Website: lowes
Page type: order-returns
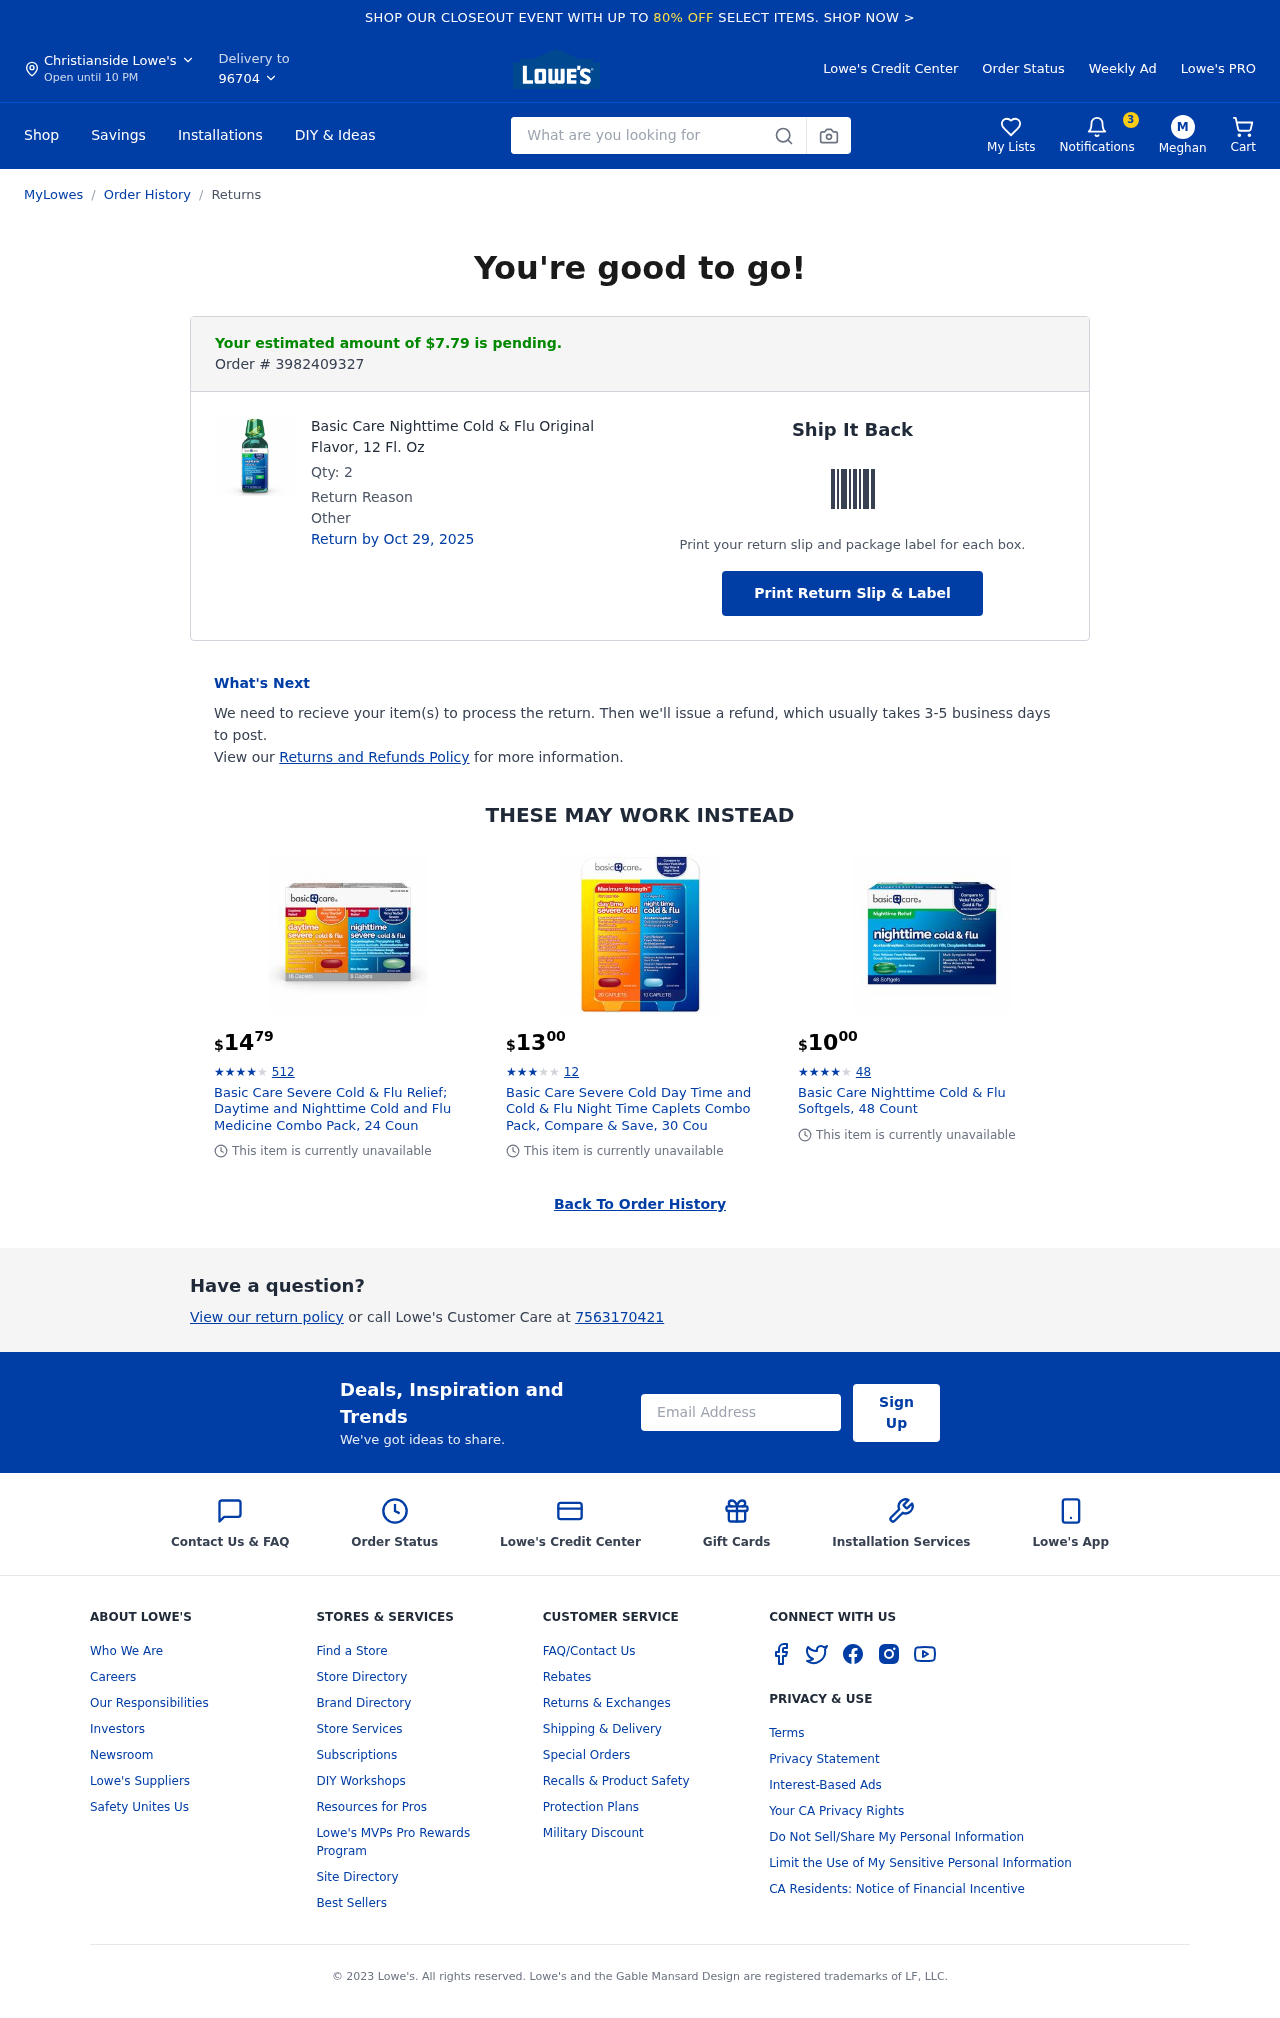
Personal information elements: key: PII_CITY
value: Christianside
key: PII_EMAIL
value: meghan.perry@yahoo.com
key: PII_FIRSTNAME
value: Meghan
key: PII_PHONE
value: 7563170421
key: PII_POSTCODE
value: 96704
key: PII_FIRSTNAME_INITIAL
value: M
Product elements: key: PRODUCT1_NAME
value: Basic Care Nighttime Cold & Flu Original Flavor, 12 Fl. Oz
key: PRODUCT1_QUANTITY
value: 2
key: PRODUCT2_NAME
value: Basic Care Severe Cold & Flu Relief; Daytime and Nighttime Cold and Flu Medicine Combo Pack, 24 Coun
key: PRODUCT2_NUM_RATINGS
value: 512
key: PRODUCT2_PRICE
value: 14.79
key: PRODUCT2_RATING
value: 4.5
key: PRODUCT3_NAME
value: Basic Care Severe Cold Day Time and Cold & Flu Night Time Caplets Combo Pack, Compare & Save, 30 Cou
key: PRODUCT3_NUM_RATINGS
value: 12
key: PRODUCT3_PRICE
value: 13
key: PRODUCT3_RATING
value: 3.5
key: PRODUCT4_NAME
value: Basic Care Nighttime Cold & Flu Softgels, 48 Count
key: PRODUCT4_NUM_RATINGS
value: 48
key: PRODUCT4_PRICE
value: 10
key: PRODUCT4_RATING
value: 4.2
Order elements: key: ORDER_NUM_ITEMS
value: Cart
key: ORDER_TOTAL
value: Your estimated amount of $7.79 is pending.
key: ORDER_ID
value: Order # 3982409327
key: ORDER_RETURN_BY_DATE
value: Return by Oct 29, 2025
Search elements: key: HEADER_SEARCH
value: What are you looking for
Other elements: key: NOTIFICATION_COUNT
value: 3